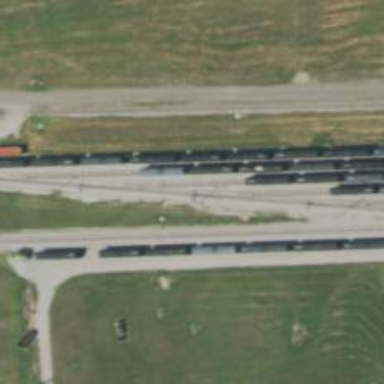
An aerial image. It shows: Rail spur service.